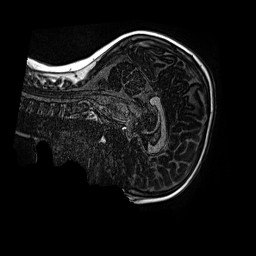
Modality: MP2RAGE
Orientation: sagittal
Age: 9
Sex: male
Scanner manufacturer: siemens
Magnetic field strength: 3 T
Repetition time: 4 s
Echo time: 0.00299 s